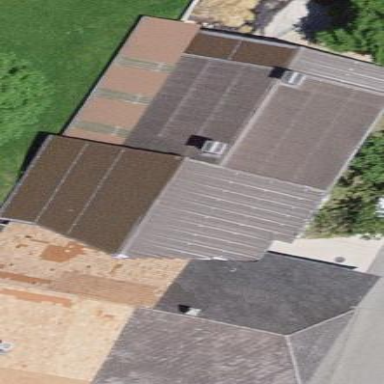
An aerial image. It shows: Farm building.